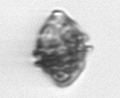
Label: Kryptoperidinium_triquetrum